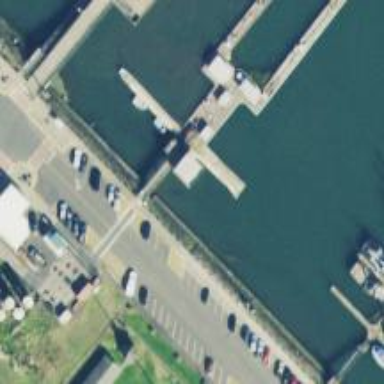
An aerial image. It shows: Pier with mooring facilities.